Field crop: maize
Growth stage: 2
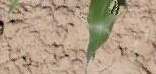
Species: maize